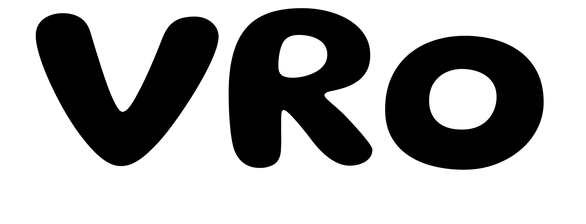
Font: Gluten_SemiBold